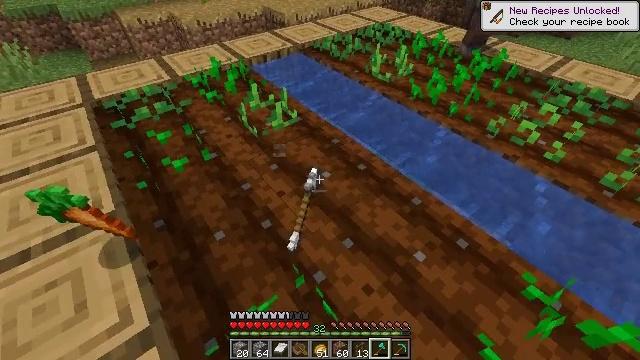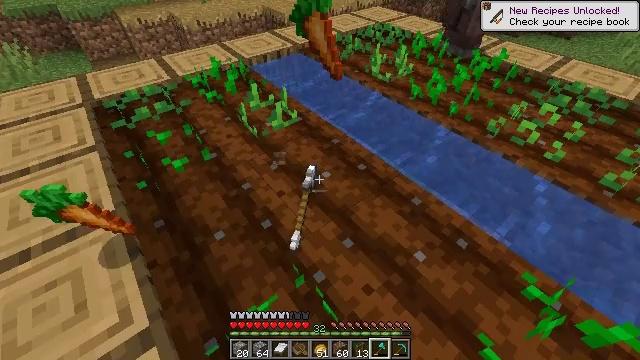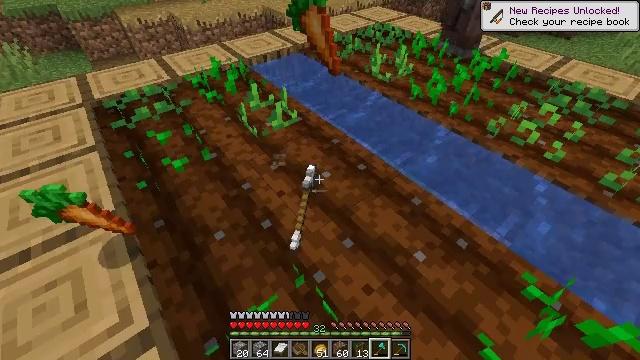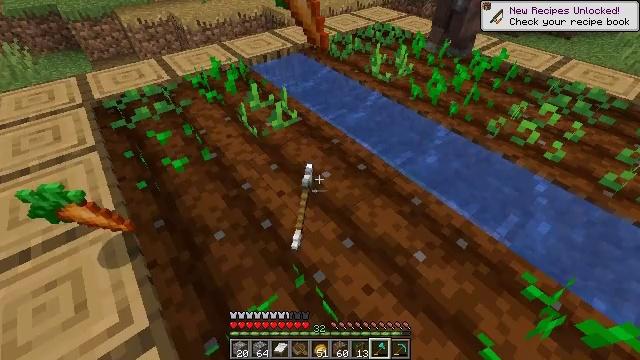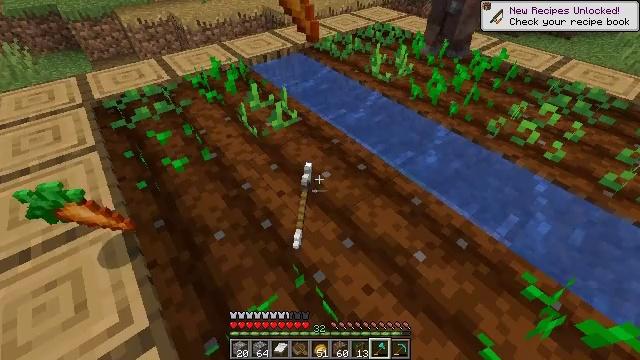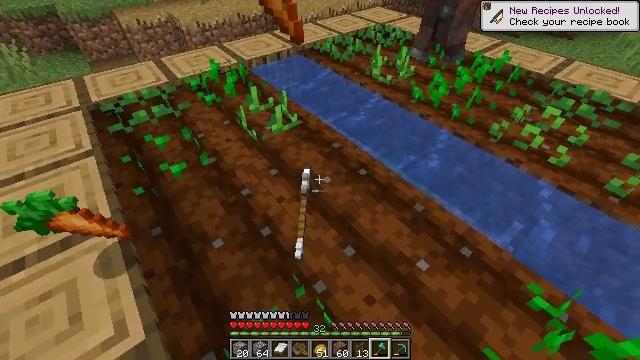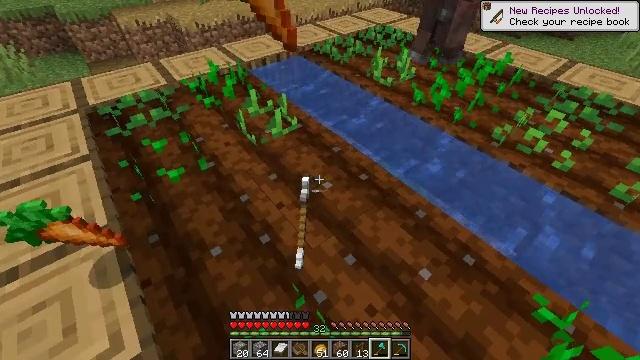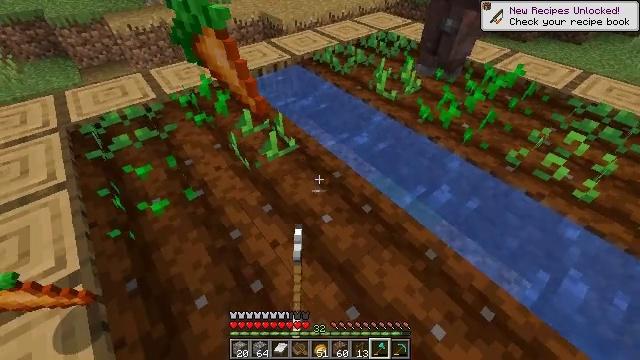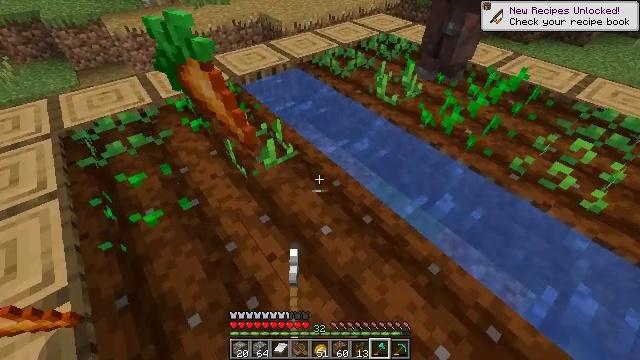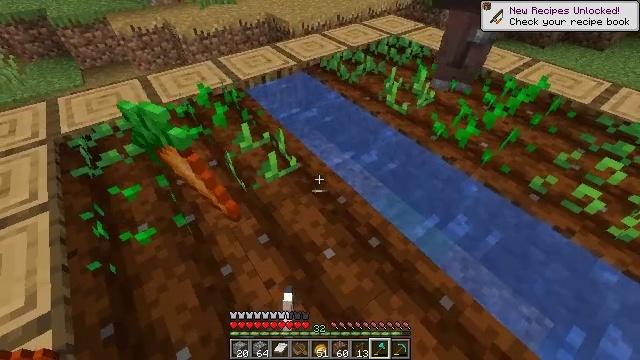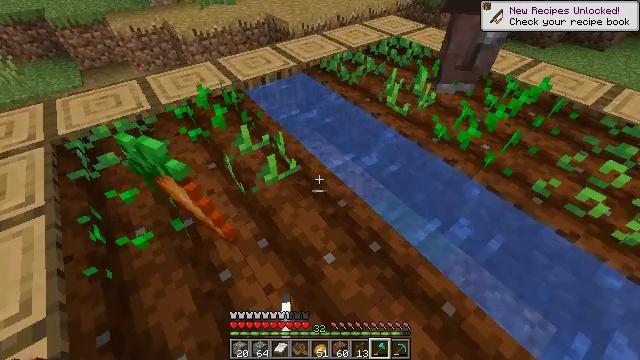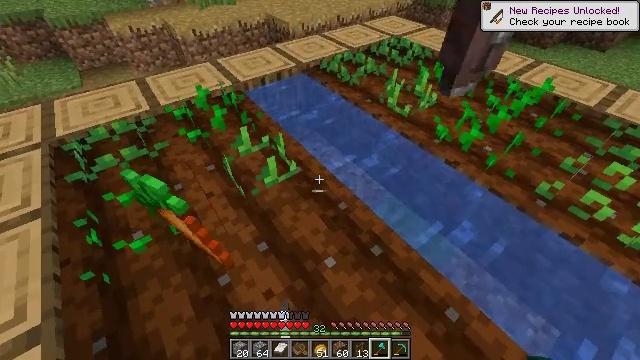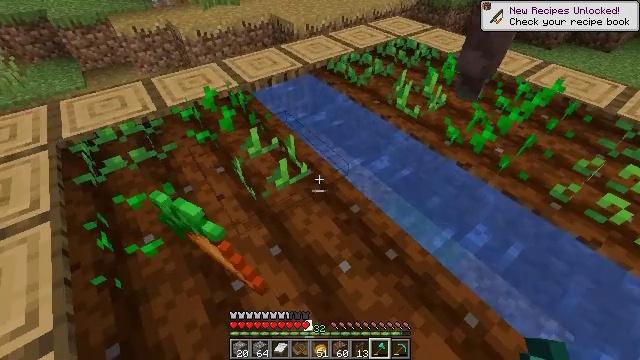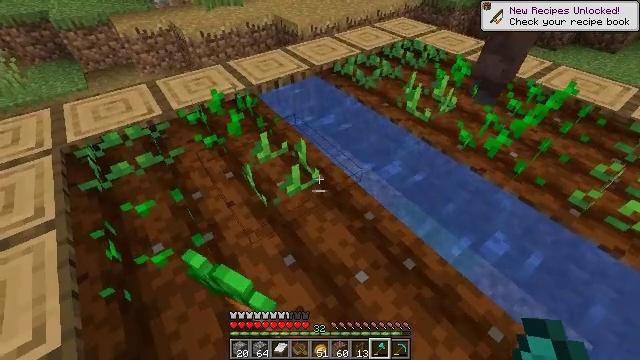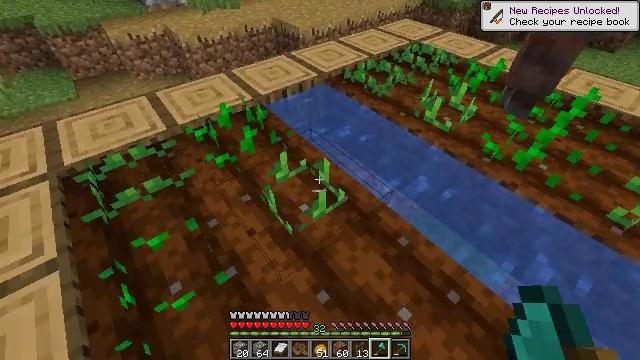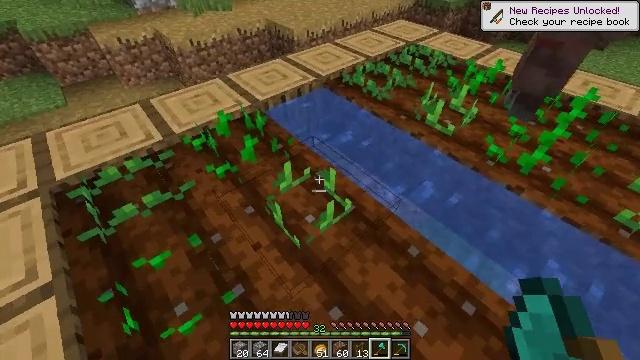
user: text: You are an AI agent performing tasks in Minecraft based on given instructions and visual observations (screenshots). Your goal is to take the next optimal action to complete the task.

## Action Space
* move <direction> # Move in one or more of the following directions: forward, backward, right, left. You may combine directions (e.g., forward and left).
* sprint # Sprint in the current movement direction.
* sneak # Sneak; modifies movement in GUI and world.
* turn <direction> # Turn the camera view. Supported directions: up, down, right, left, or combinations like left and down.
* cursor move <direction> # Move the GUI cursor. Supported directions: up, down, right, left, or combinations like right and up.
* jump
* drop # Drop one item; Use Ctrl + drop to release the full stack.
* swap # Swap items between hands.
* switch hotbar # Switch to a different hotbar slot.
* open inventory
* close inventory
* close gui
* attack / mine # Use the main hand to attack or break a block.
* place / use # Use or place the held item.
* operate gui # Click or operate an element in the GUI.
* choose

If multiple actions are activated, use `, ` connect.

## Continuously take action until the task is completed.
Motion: motion action
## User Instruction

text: Gather potatoes by left-clicking.
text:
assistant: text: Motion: no_op
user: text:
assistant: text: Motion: no_op
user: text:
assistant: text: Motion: no_op
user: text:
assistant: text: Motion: no_op
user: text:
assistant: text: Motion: move forward
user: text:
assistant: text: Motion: move forward
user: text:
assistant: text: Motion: move forward
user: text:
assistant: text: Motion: move forward
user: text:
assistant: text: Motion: turn left
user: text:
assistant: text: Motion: no_op
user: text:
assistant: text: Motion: move left
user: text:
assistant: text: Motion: move forward and move left
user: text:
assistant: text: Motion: move forward and move left
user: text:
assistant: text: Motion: move forward and move left, turn right
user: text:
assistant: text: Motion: move forward and move left, turn right
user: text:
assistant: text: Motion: turn right
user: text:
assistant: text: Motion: no_op
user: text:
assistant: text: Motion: turn right
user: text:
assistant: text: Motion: turn down
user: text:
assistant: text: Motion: no_op
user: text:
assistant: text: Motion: turn right
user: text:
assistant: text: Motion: no_op
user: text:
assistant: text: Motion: turn right
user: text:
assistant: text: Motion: turn right and down
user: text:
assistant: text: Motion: attack / mine
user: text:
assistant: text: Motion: attack / mine
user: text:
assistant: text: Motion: no_op
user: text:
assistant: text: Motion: no_op
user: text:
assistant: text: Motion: no_op
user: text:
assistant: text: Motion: no_op